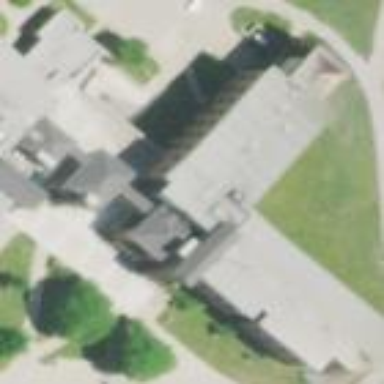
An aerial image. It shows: Dormitory building with flat gray roof. The building is tan in color.